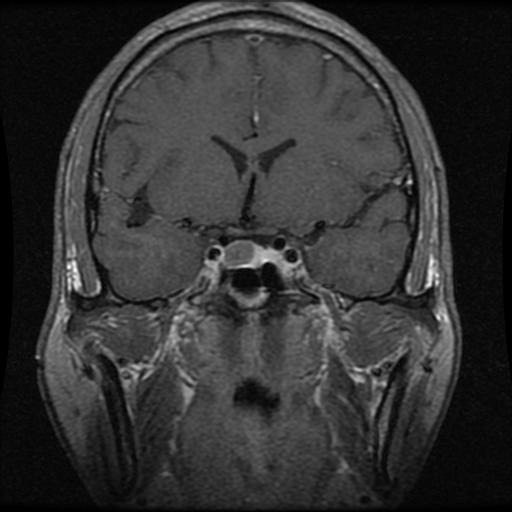
Label: pituitary